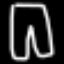
Label: pants